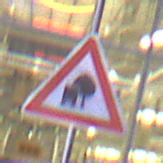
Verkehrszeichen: UnzureichendesLichtraumprofil
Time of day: Night
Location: Outdoor (Urban)
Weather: PartlyCloudy
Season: NotSpecified
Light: Artificial